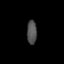
Tissue: lung
Cell type: Epithelial cells
Senescence score: 0.2139
Nuclear area (px): 227
Mean DAPI intensity: 81.022